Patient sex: F
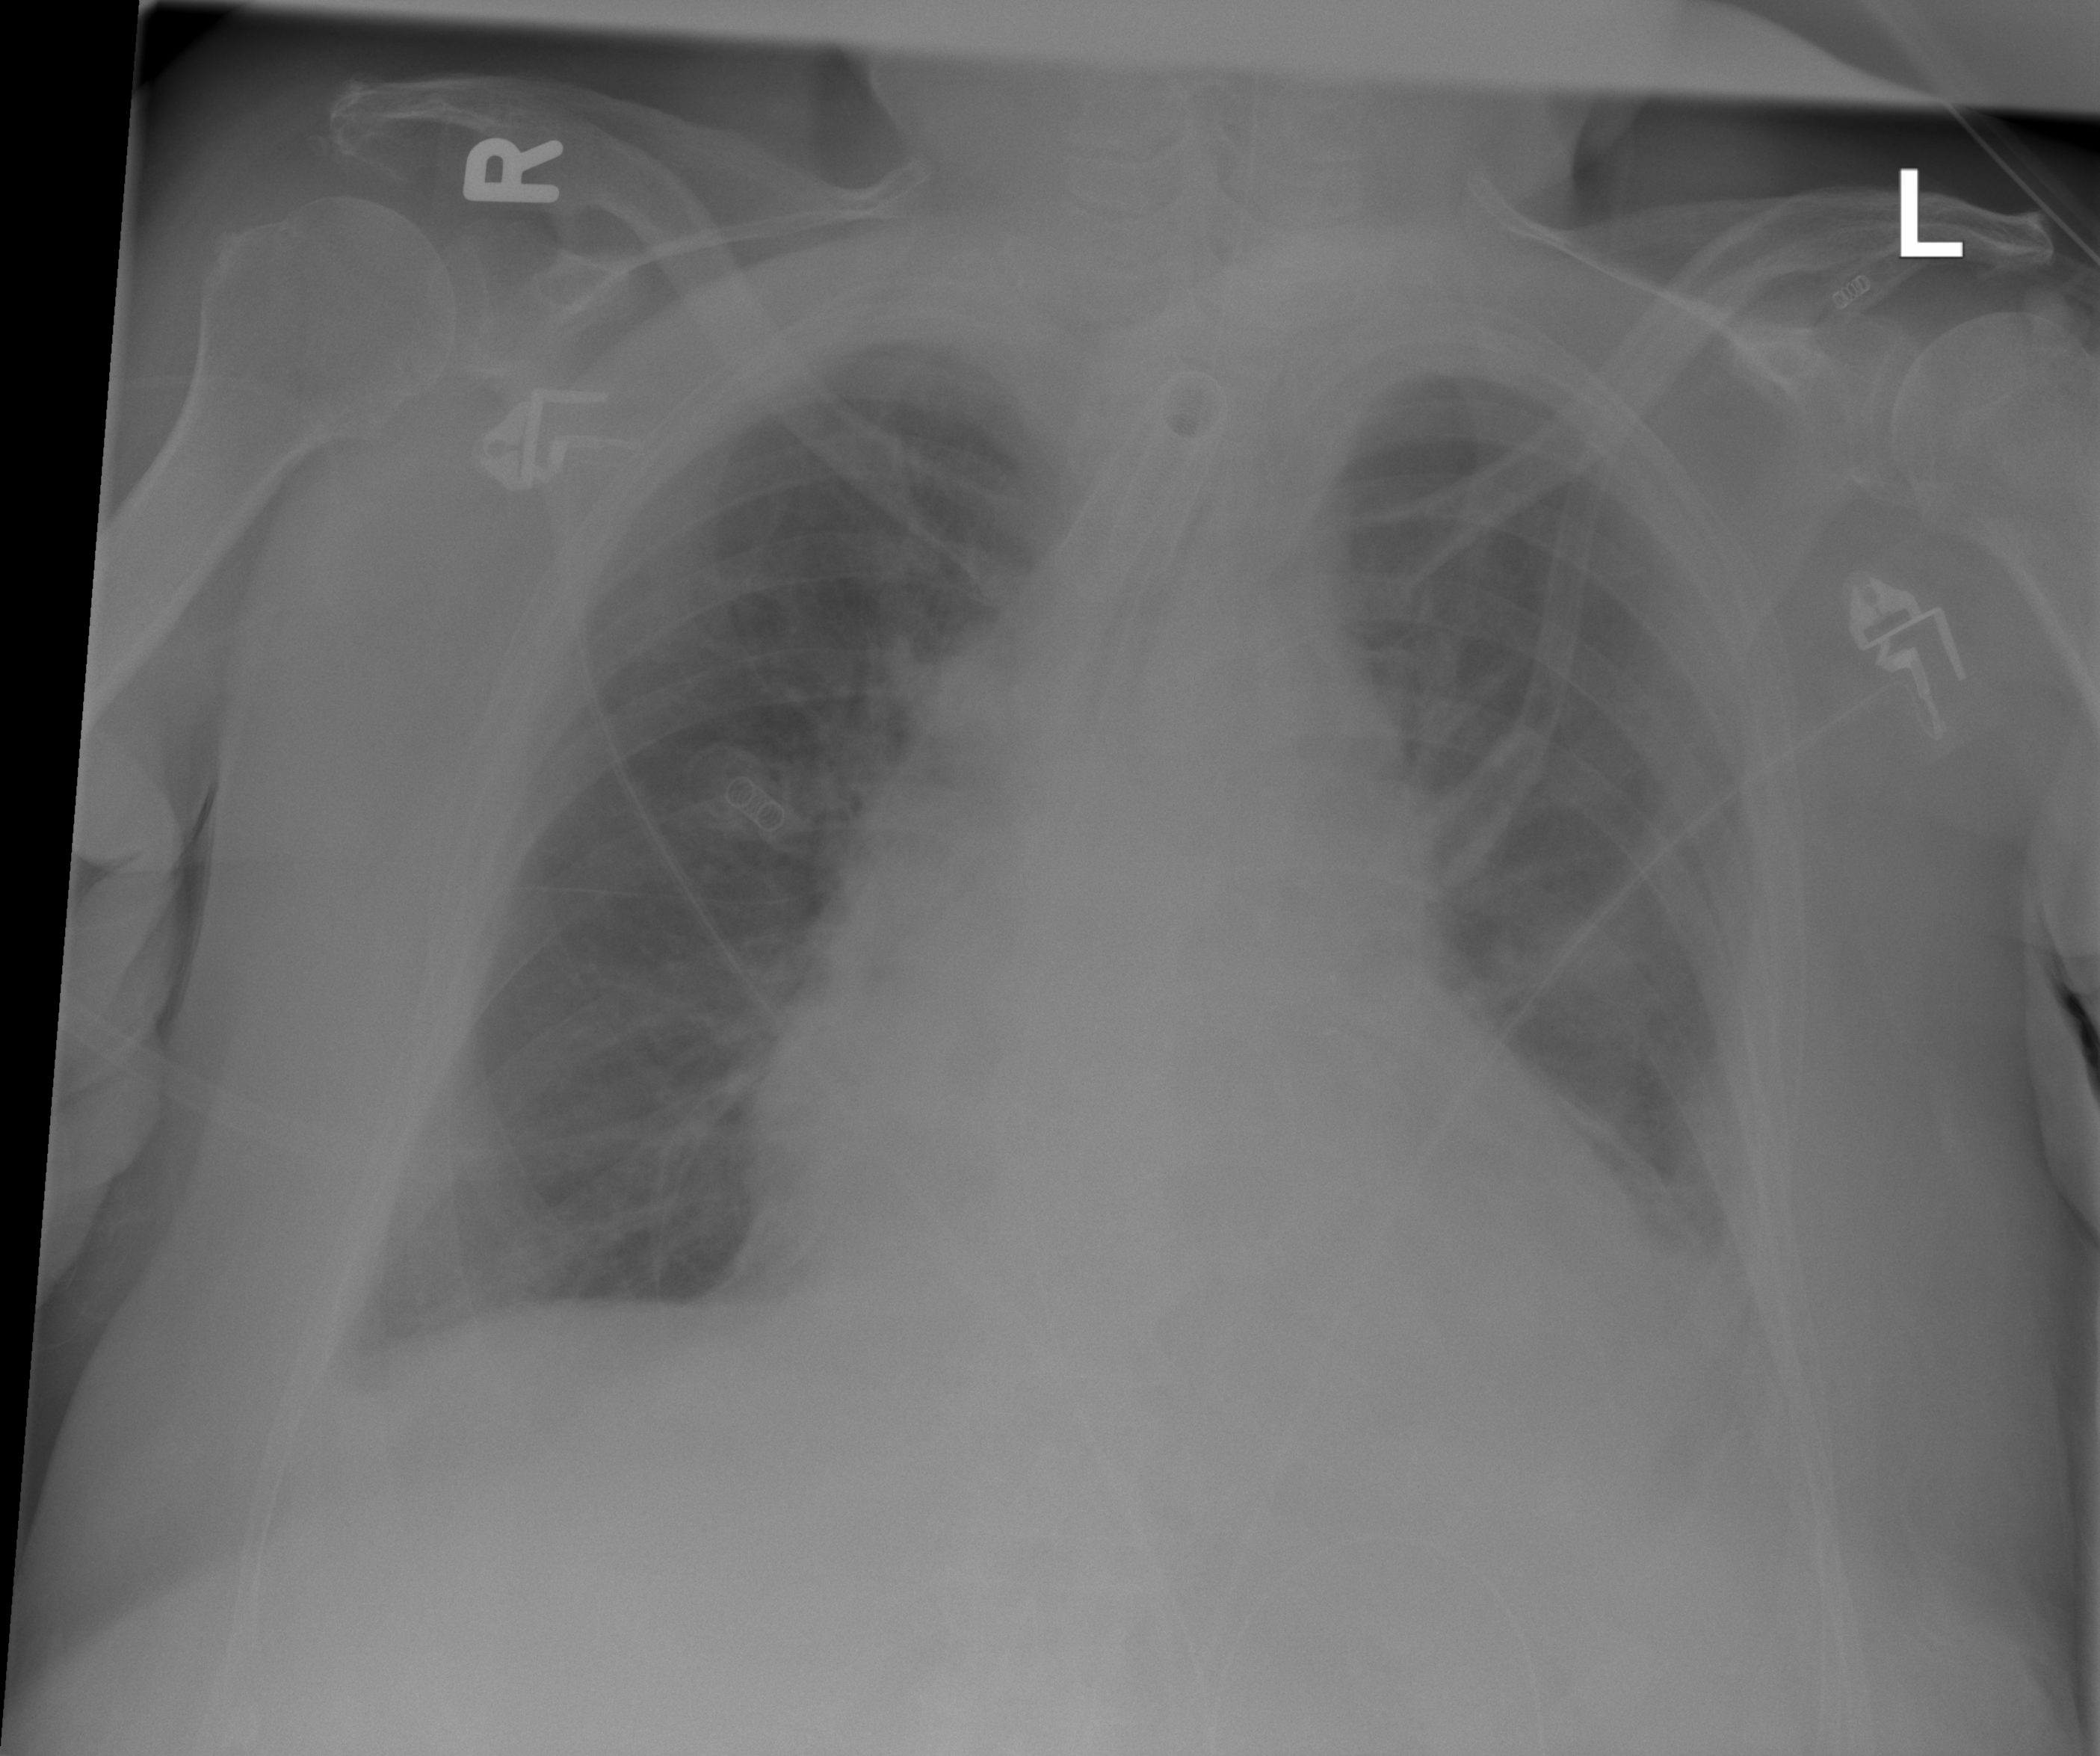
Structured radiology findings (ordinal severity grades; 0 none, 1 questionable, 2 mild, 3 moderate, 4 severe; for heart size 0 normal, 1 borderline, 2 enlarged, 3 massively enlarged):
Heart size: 2
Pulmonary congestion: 0
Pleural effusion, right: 2
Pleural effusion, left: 2
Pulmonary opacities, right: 0
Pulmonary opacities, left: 0
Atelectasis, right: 2
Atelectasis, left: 2